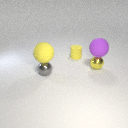
large yellow rubber sphere above small gray metal sphere